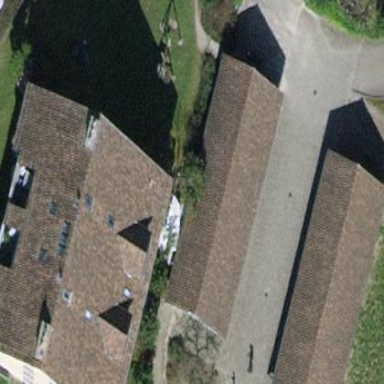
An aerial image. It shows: View of roof of building.